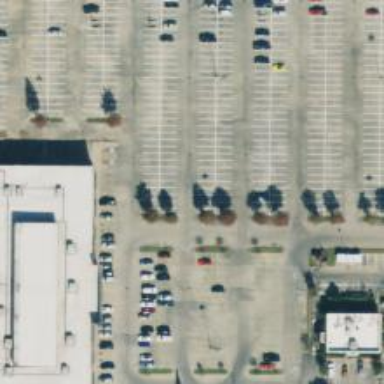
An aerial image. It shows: Parking space is available.